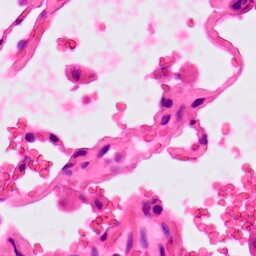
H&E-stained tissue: Lung